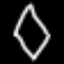
Label: diamond